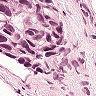
Metastatic tissue present: yes